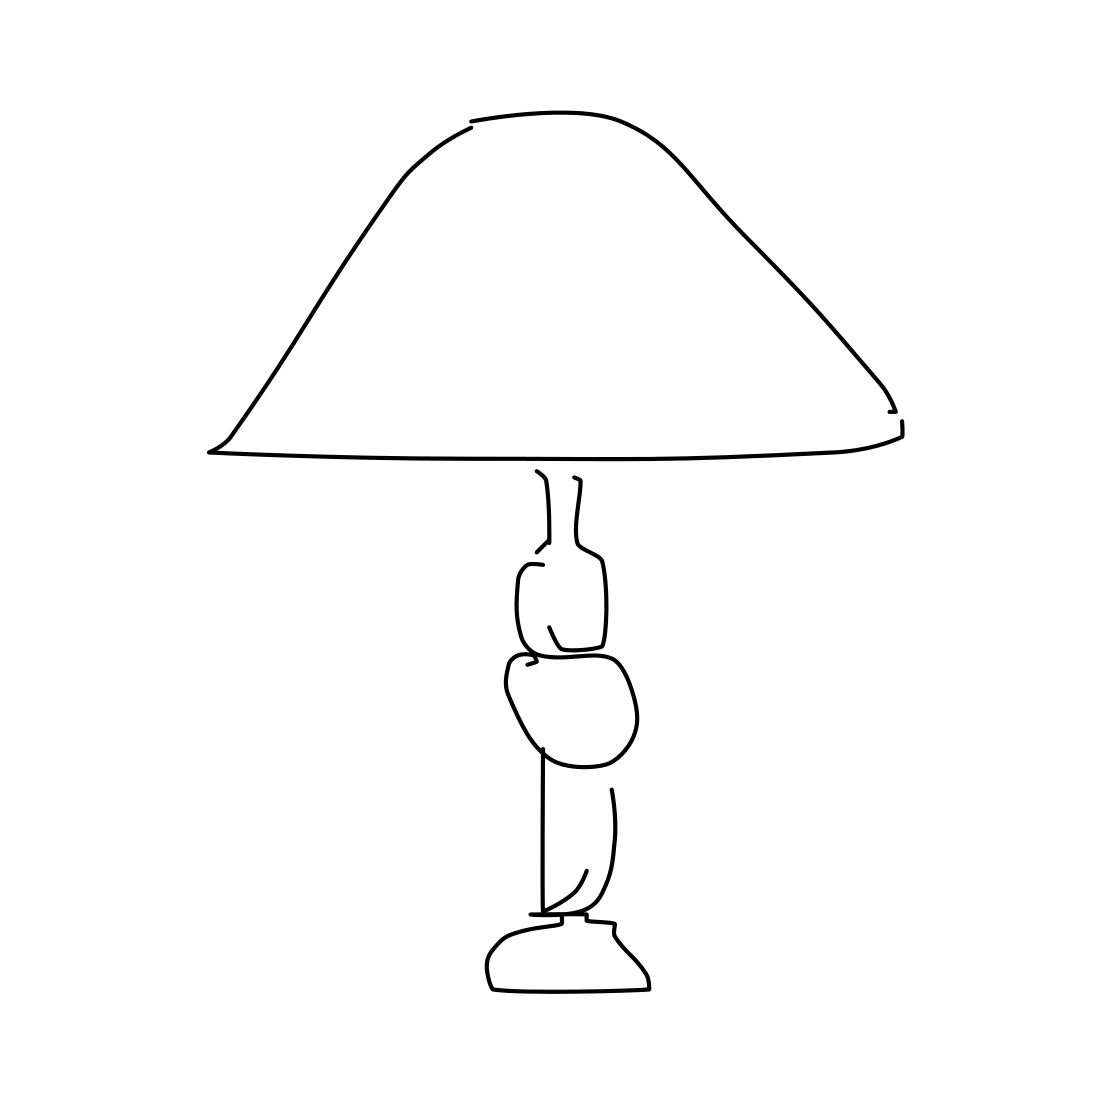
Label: tablelamp